Question: I'm having the following data set in R which I want to plot in a scatterplot.
'''
user distance time
1 1 8.559737 4
2 1 5.013872 5
3 1 11.168995 9
4 1 4.059428 4
5 1 3.928071 4
6 1 12.403195 7
'''
I generate my plot using following R code.
'''
plot <- ggplot(scatter, aes(x=scatter[['distance']], y=scatter[['time']])) +
geom_point(shape=16, size=5, colour=scatter[['user']]) +
scale_x_continuous("Distance", limits=c(0,100), breaks=seq(0, 100, 10)) +
scale_y_continuous("Time", limits=c(0,20), breaks=seq(0, 20, 2))
png(filename="scatters/0_2_scatter.png", width=800, height=800)
plot(plot)
dev.off()
'''
This results in the following plot.

Why is my legend not shown? Isn't defining colour in geom_point sufficient?
I'm trying to generate a legend containing a black dot and the text 'user1'.
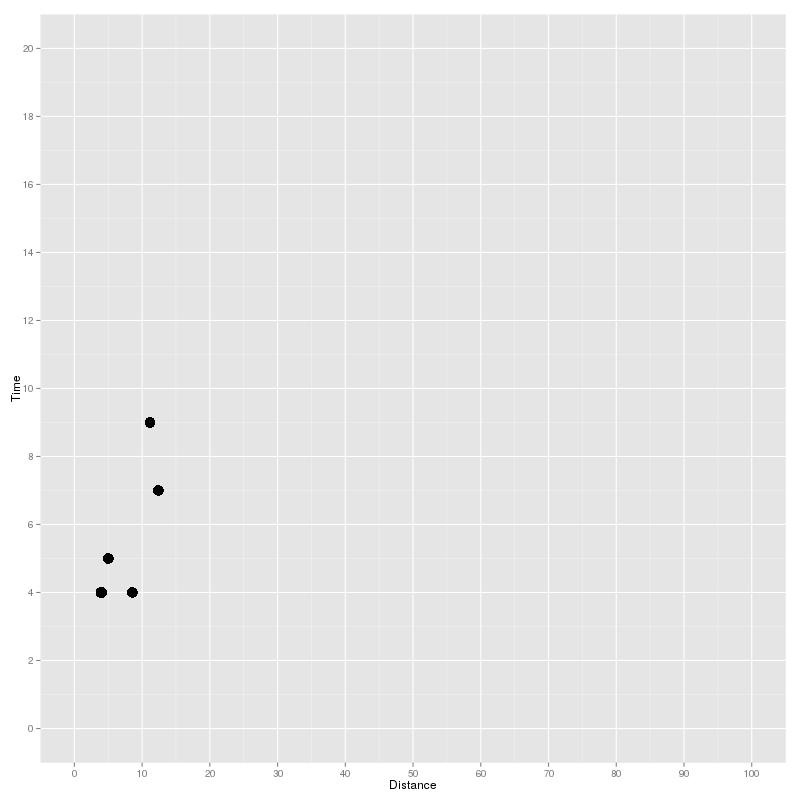
Answer: Try:
'''
ggplot(scatter, aes(x=distance, y=time)) +
geom_point(shape=16, size=5, mapping = aes(colour=user)) +
scale_x_continuous("Distance", limits=c(0,100), breaks=seq(0, 100, 10)) +
scale_y_continuous("Time", limits=c(0,20), breaks=seq(0, 20, 2))
'''
The whole purpose of having a 'data' argument separate from the specifications in 'aes()' is that ggplot does non-standard evaluation allowing you to refer only to the (unquoted) column names. Don't ever refer to columns specifically via '$' or '[[' or '[' inside of 'aes()'.
The legend should appear when you aesthetics (i.e. use 'aes()'), which you hadn't for color.